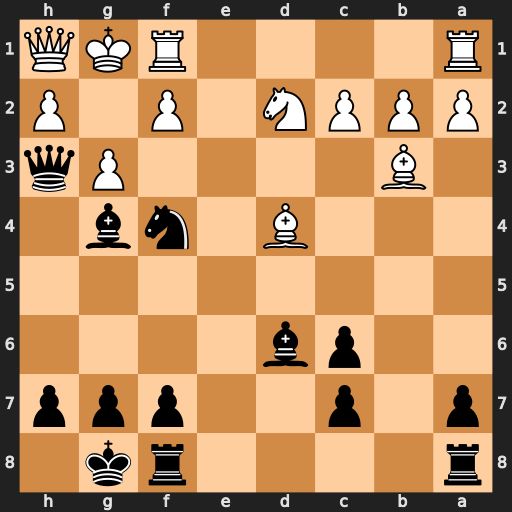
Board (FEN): r4rk1/p1p2ppp/2pb4/8/3B1nb1/1B4Pq/PPPN1P1P/R4RKQ
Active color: b
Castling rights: -
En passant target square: -
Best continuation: Ne2#